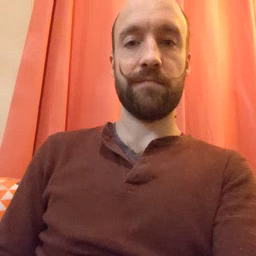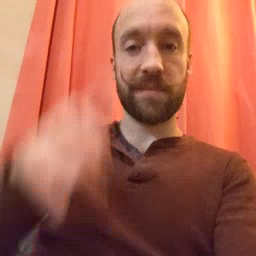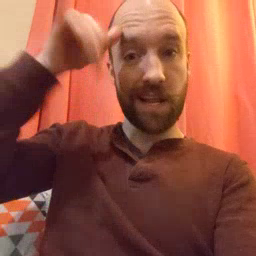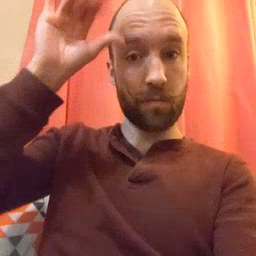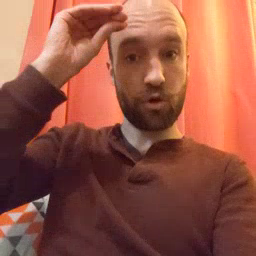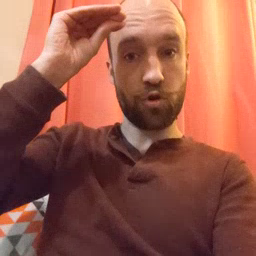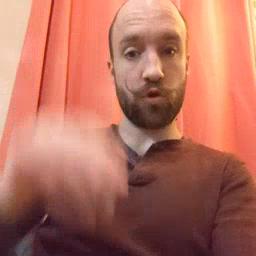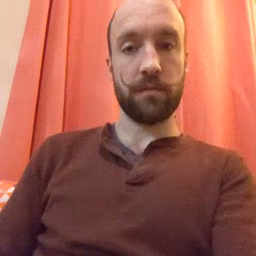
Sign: cowboy